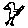
Label: bird